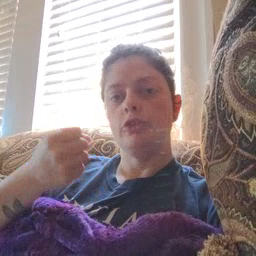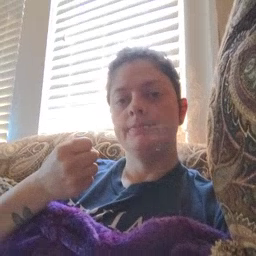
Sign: car